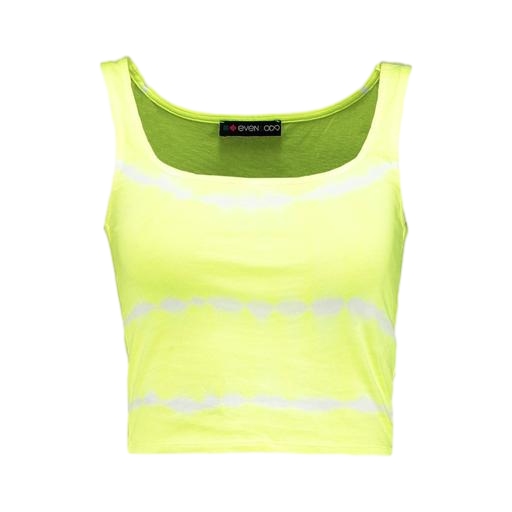
branded tank-top, tie dye tank top, crop tank, white background